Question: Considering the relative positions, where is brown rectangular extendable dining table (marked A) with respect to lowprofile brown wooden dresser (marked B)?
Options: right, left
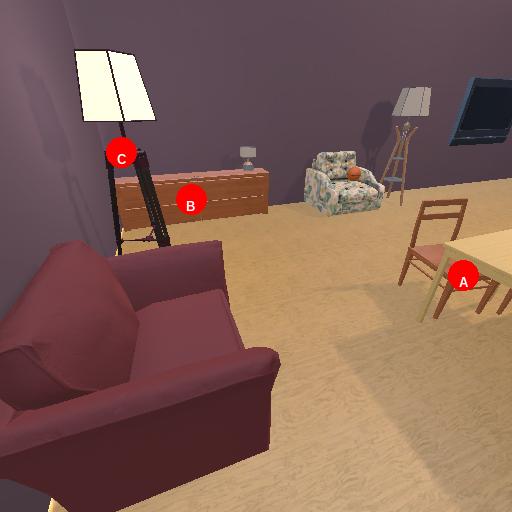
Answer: right